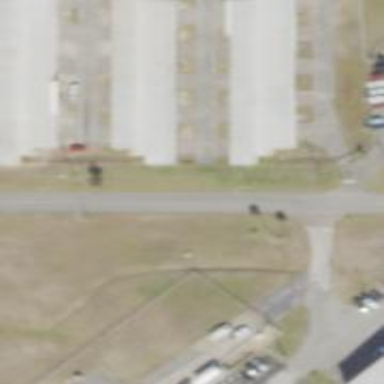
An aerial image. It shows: Image of taxiway at airport.